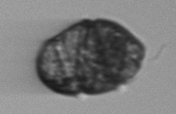
Label: Margalefidinium